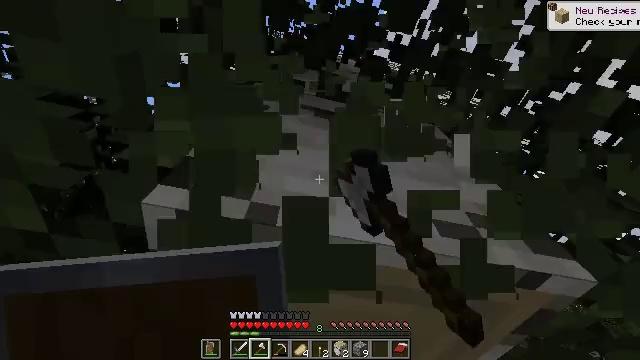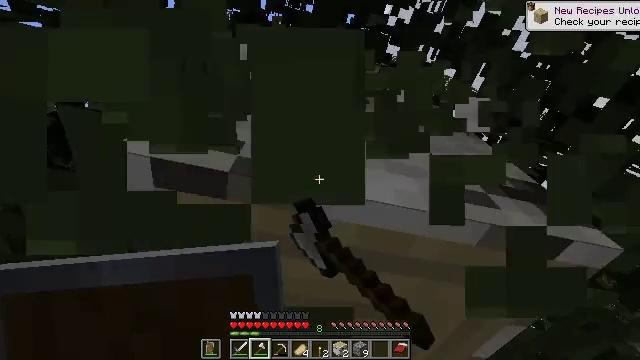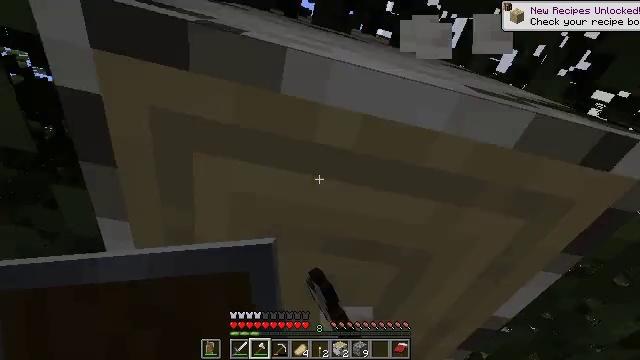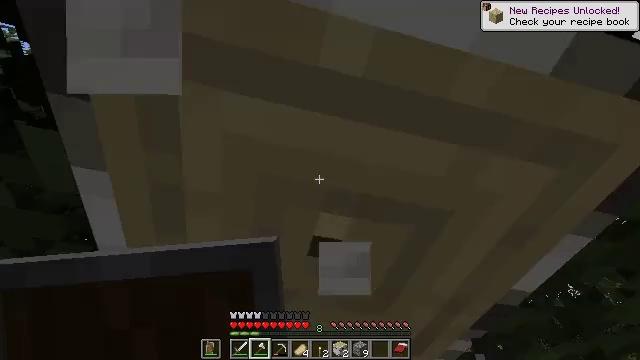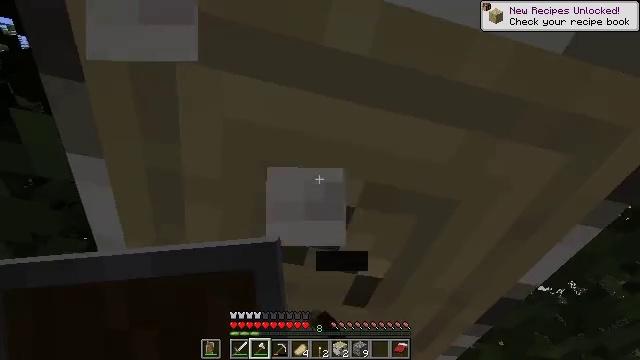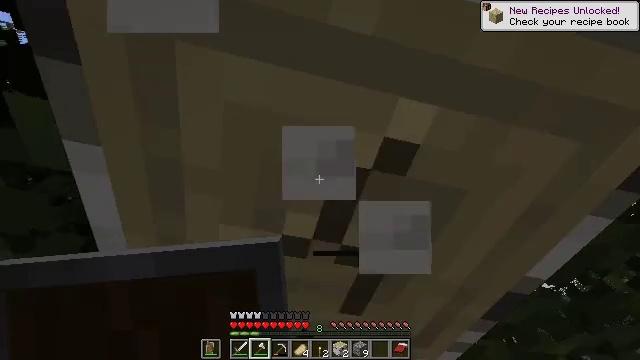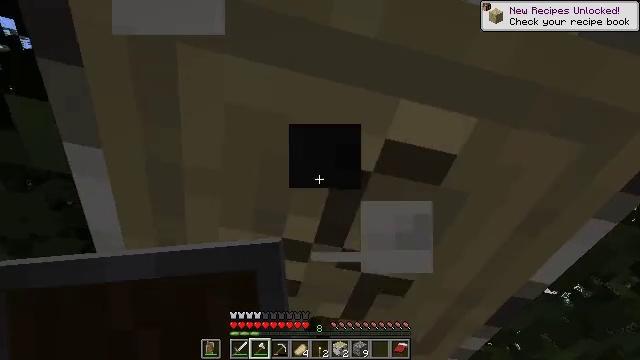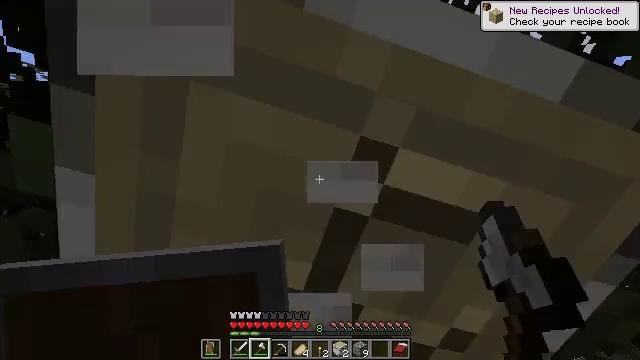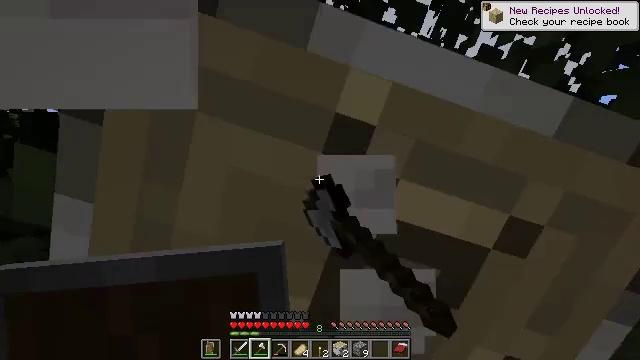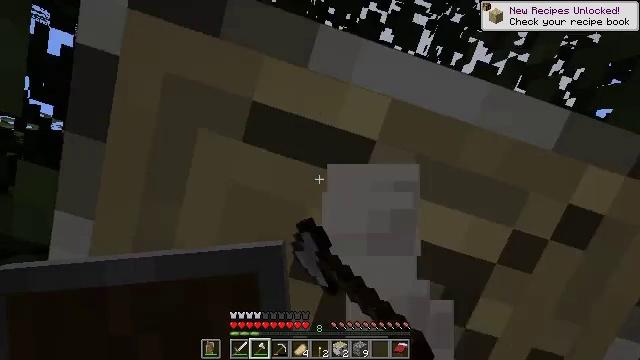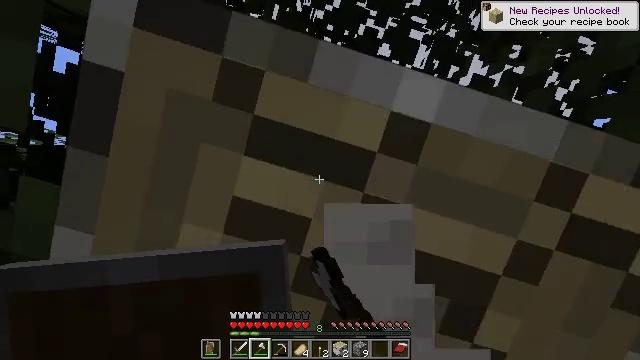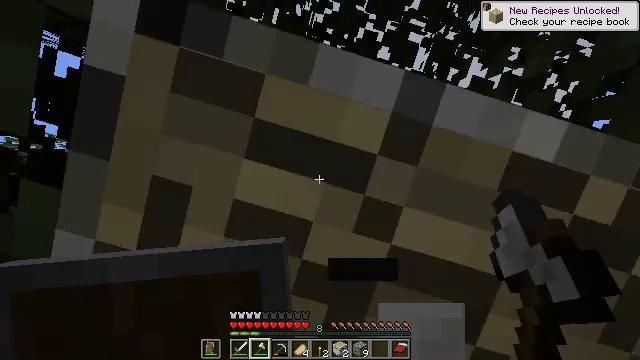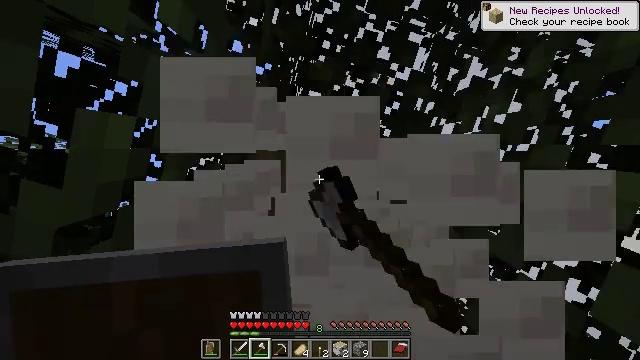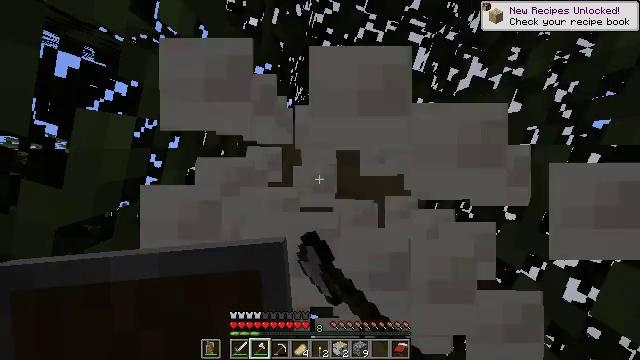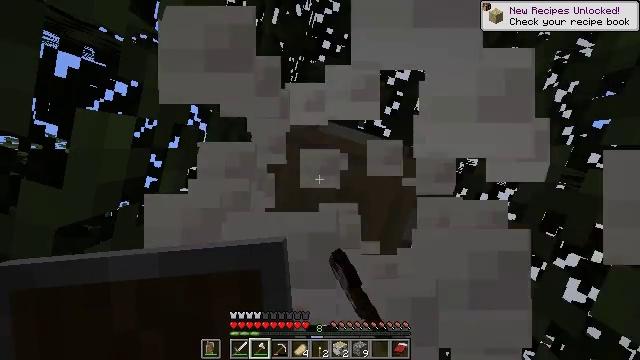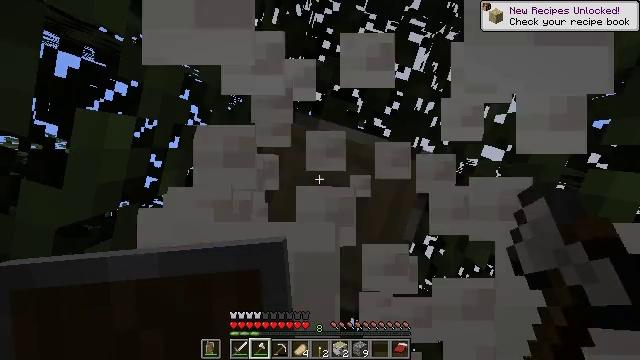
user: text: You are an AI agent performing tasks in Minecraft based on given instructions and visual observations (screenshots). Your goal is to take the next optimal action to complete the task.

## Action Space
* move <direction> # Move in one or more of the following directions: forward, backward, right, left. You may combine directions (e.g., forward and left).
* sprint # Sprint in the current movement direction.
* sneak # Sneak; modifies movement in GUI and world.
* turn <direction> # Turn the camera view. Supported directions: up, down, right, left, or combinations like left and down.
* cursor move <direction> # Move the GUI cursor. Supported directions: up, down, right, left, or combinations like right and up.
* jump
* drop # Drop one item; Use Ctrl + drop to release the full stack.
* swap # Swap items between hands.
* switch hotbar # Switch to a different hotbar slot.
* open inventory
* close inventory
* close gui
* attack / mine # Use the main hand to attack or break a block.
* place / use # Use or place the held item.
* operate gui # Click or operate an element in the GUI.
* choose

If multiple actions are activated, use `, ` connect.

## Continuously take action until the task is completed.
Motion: motion action
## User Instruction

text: Harvest birch logs from birch trees.
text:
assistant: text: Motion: move forward, attack / mine
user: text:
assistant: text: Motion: attack / mine
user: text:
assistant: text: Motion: attack / mine
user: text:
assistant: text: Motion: attack / mine
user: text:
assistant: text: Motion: attack / mine
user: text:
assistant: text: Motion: turn up, attack / mine
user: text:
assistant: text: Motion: turn right and up, attack / mine
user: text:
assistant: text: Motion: turn up, attack / mine
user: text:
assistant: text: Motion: turn up, attack / mine
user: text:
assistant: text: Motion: turn up, attack / mine
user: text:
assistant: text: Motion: attack / mine
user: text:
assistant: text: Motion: attack / mine
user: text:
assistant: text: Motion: attack / mine
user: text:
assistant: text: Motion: attack / mine
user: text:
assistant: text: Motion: attack / mine
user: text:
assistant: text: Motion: attack / mine
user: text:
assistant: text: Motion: attack / mine
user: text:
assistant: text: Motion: attack / mine
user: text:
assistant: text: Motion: attack / mine
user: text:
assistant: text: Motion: attack / mine
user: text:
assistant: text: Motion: attack / mine
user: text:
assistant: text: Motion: attack / mine
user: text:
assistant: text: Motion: attack / mine
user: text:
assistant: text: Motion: attack / mine
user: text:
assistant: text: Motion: attack / mine
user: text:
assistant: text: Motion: attack / mine
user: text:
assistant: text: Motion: attack / mine
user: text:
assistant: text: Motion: attack / mine
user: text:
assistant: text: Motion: attack / mine
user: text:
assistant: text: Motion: attack / mine